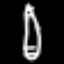
Label: pencil